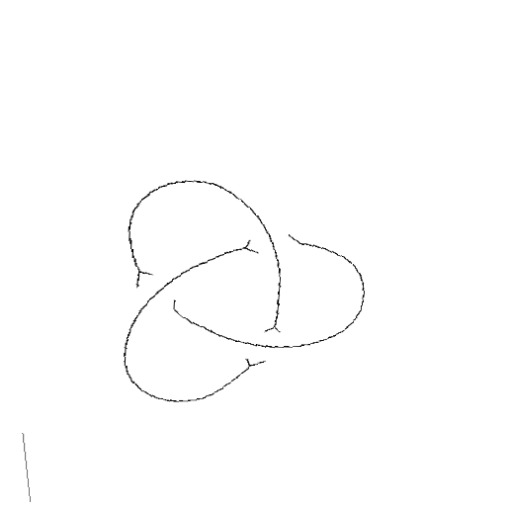
Crossing number: 3